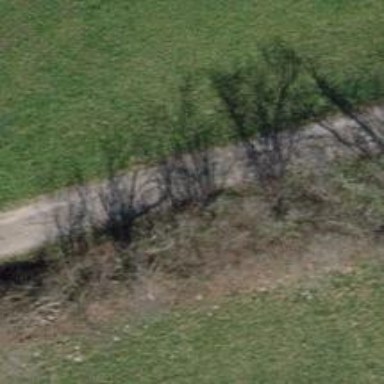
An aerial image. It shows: Compacted track road with grade3 tracktype.